Interaction volume radius: 10 \u00c5
Interaction volume height: 35 \u00c5
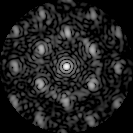
Disorder parameter: 0.4875